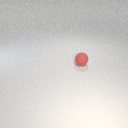
small red rubber sphere